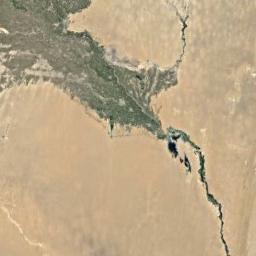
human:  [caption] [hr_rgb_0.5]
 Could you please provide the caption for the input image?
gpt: The desert has yellow sand and some rivers and an oasis is next to the desert .

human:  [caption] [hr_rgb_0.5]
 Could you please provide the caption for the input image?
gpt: There are yellow desert with a line of green plants .

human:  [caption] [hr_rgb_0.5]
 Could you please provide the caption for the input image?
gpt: There are parallel lines in this desert .

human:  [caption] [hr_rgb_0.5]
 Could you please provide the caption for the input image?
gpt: It is a large piece of flat yellow desert beside  an oasis .

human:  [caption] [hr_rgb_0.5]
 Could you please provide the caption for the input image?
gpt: A yellow desert with green land and a river .